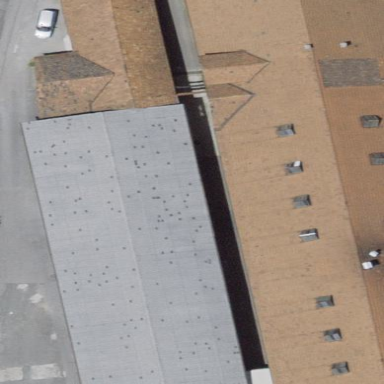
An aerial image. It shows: Industrial building.